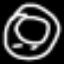
Label: donut